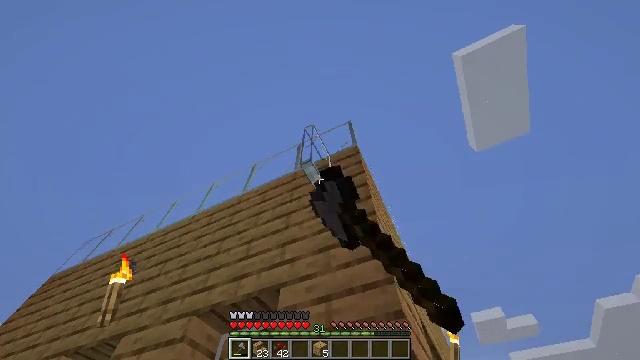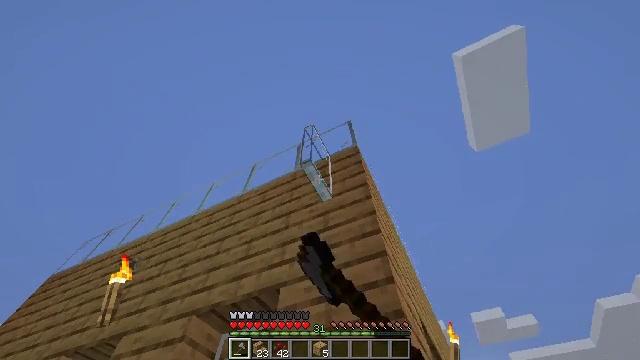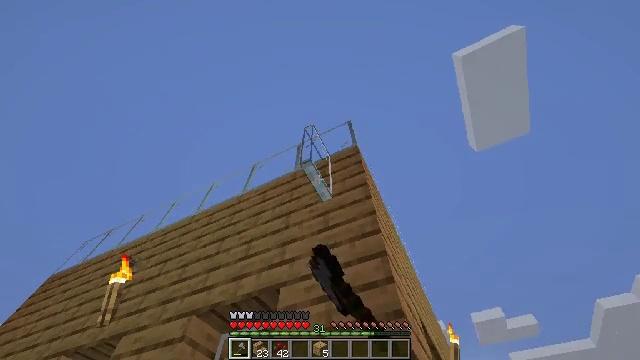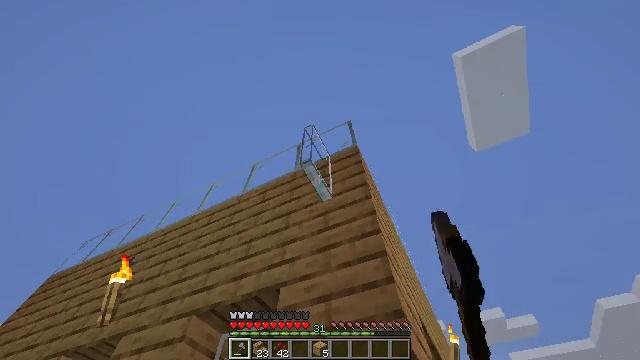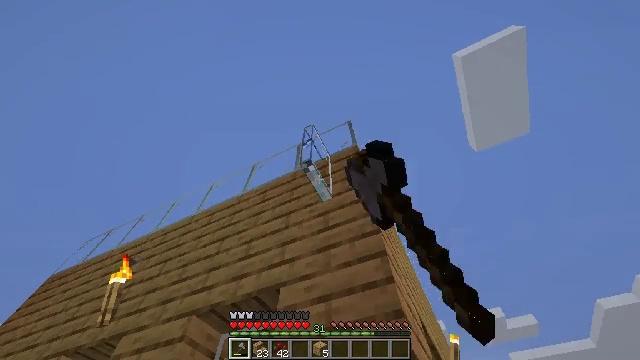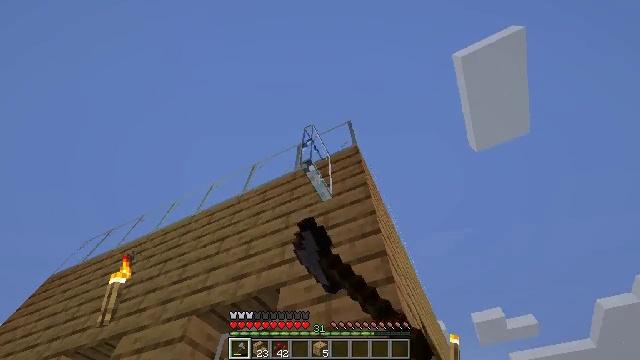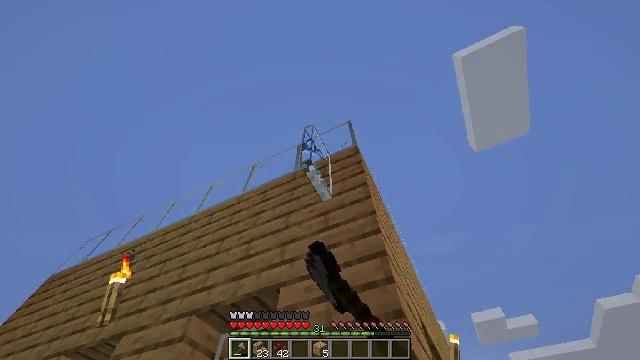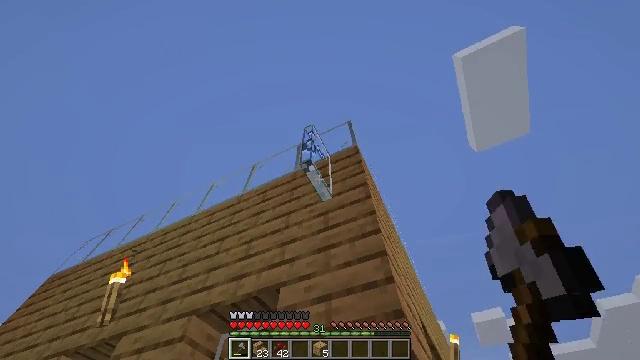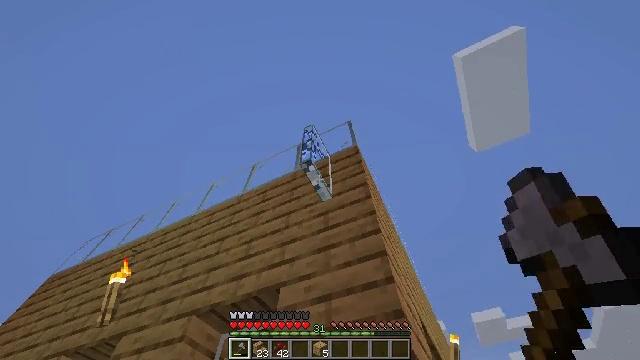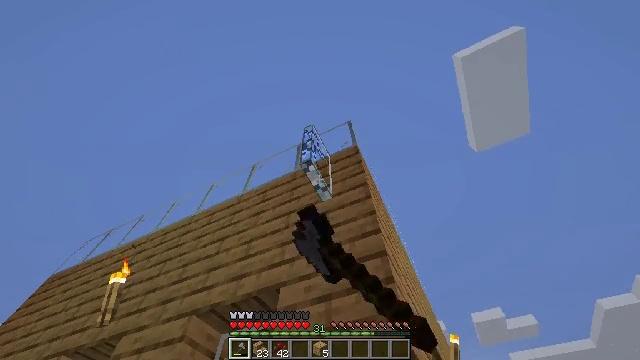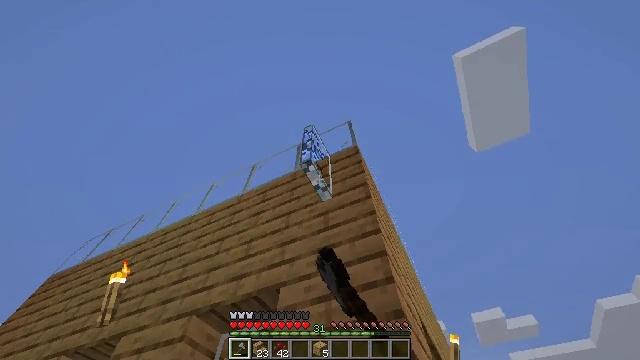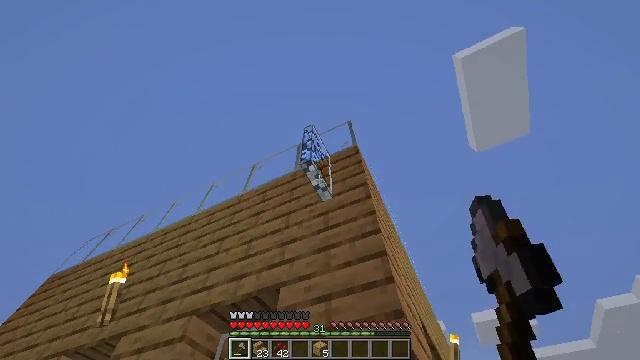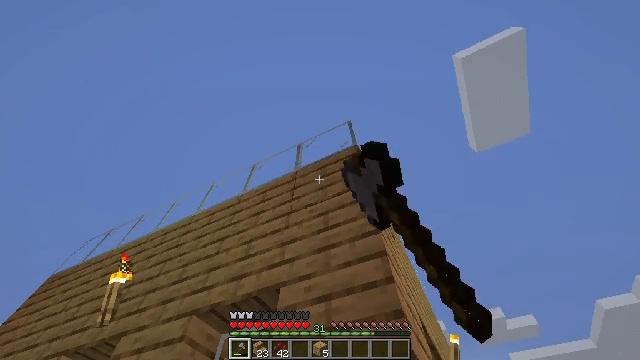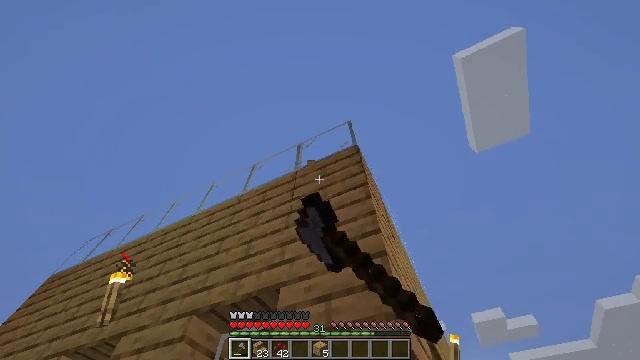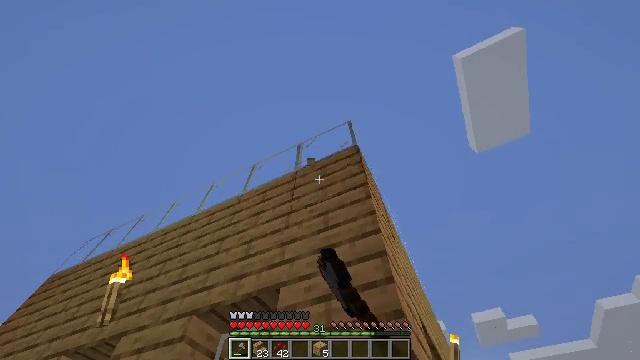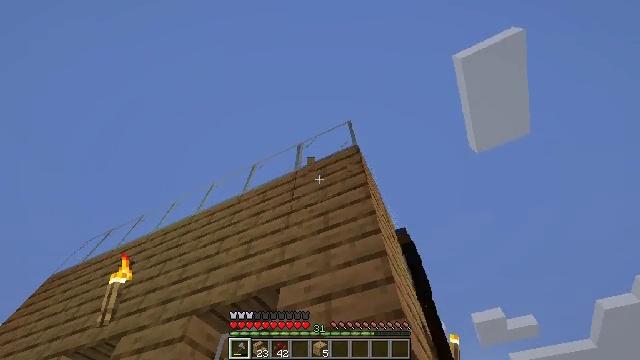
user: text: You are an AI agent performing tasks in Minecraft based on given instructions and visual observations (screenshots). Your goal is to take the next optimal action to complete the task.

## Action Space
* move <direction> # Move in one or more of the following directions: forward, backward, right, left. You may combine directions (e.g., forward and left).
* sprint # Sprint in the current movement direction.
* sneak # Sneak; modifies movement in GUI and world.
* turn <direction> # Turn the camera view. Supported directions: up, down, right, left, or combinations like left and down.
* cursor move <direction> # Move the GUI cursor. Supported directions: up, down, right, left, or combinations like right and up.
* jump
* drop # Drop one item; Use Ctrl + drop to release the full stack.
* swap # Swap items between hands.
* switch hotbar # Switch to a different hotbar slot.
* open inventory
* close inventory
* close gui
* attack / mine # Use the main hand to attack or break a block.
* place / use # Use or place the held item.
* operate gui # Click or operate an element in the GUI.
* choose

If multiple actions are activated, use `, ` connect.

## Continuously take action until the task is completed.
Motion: motion action
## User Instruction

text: Retrieve the glass pane from a window.
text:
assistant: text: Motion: attack / mine
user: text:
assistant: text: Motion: attack / mine
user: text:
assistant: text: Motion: attack / mine
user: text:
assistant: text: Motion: attack / mine
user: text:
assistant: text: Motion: attack / mine
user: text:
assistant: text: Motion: attack / mine
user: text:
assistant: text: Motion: attack / mine
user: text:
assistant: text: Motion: attack / mine
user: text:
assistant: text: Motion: attack / mine
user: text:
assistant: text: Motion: attack / mine
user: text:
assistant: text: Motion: attack / mine
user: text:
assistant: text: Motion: attack / mine
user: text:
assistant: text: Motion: attack / mine
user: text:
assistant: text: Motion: attack / mine
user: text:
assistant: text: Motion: attack / mine
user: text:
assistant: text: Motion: attack / mine
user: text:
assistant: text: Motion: attack / mine